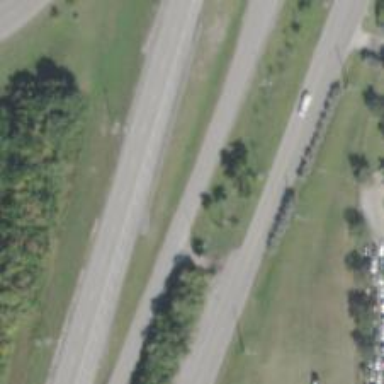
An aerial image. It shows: Asphalt motorway link.